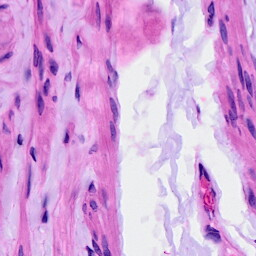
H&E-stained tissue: Ovarian